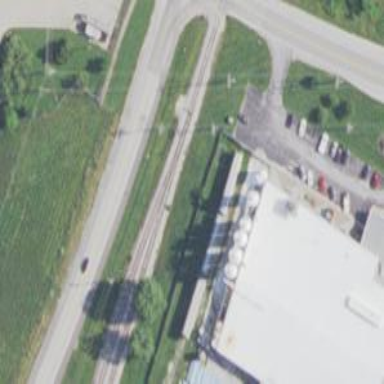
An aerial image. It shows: Rail spur service.